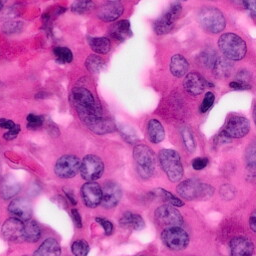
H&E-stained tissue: Pancreatic